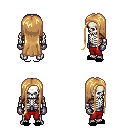
a pixel art fantasy rpg character, male body template, skeleton, leather shoulder armor, red pants, light blonde extra-long hairstyle, metal gloves, black slippers, four views (front, back, left, right), 2x2 character sprite sheet, small pixel art, hard edges, no anti-aliasing